Field crop: tomato
Growth stage: 1
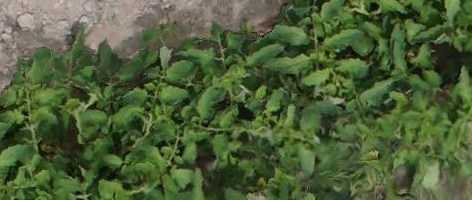
Species: tomato